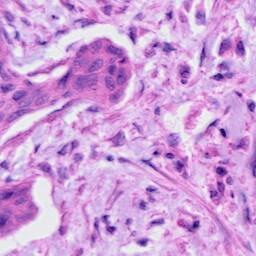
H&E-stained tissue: Cervix